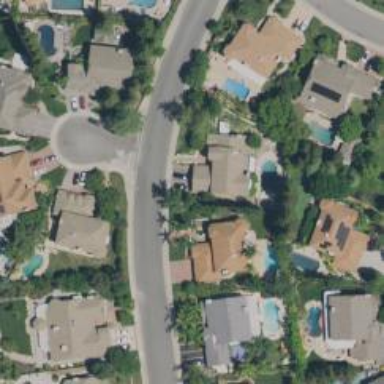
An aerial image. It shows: Residential road.